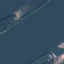
Land use / land cover class: River